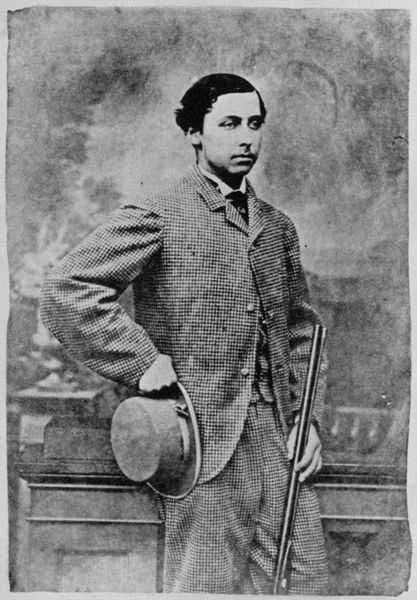
Titel: Der Herzog von Edinburgh mit achtzehn Jahren
Künstler: William Henry Fox Talbot
Schlagwörter: dunkel, hand, himmel, körper, mann, schatten, weiß, ellbogen, frisur, geste, grau, haar, hell, hintergrund, hut, kariert, licht, mund, nase, ohr, schwarz, stirn, terasse, tisch, zimmer, blick, karo, karriert, rock, zylinder, alt, anzug, hemd, hose, jacke, jung, schnurrbart, wand, arm, augen, falten, gesicht, kragen, mensch, stehen, stein, ärmel, bild, bildnis, herr, hände, möbel, portrait, porträt, brücke, auge, figur, haare, pose, augenbrauen, kinn, knopf, kontrast, lippen, ohren, stock, garten, vase, balkon, kommode, papier, schrank, gehstock, mauer, bank, rand, krawatte, ernst, stuck, geländer, podest, junge, knöpfe, revers, sakko, weste, foto, fotografie, photographie, offen, schwarz-weiß, lauf, spazierstock, posieren, pult, photo, sims, kravatte, gewehr, hüfte, dandy, ballustrade, aufnahme, dreiteilig, historisch, dunkelhaarig, studio, mann mit hut, nadar, stütz, caro, 19. jahrhundert, lippenbart, büger, hjerr, haltug, dtock, gentelmen